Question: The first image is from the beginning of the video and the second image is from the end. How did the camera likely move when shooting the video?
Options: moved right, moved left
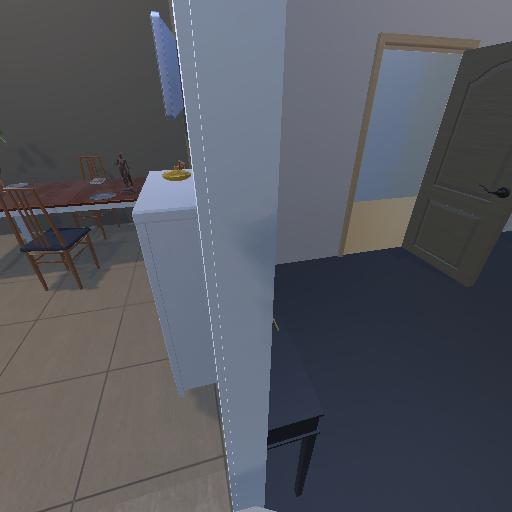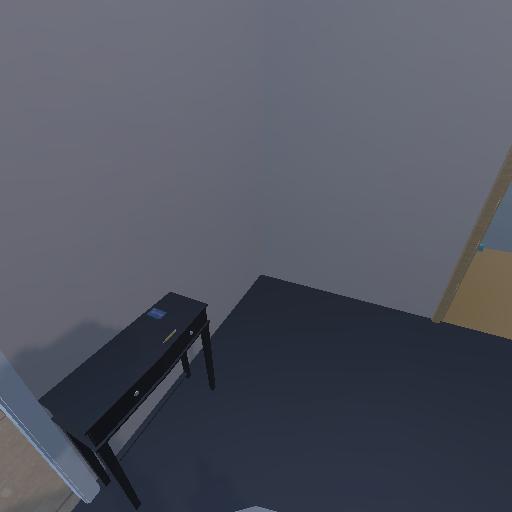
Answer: moved right